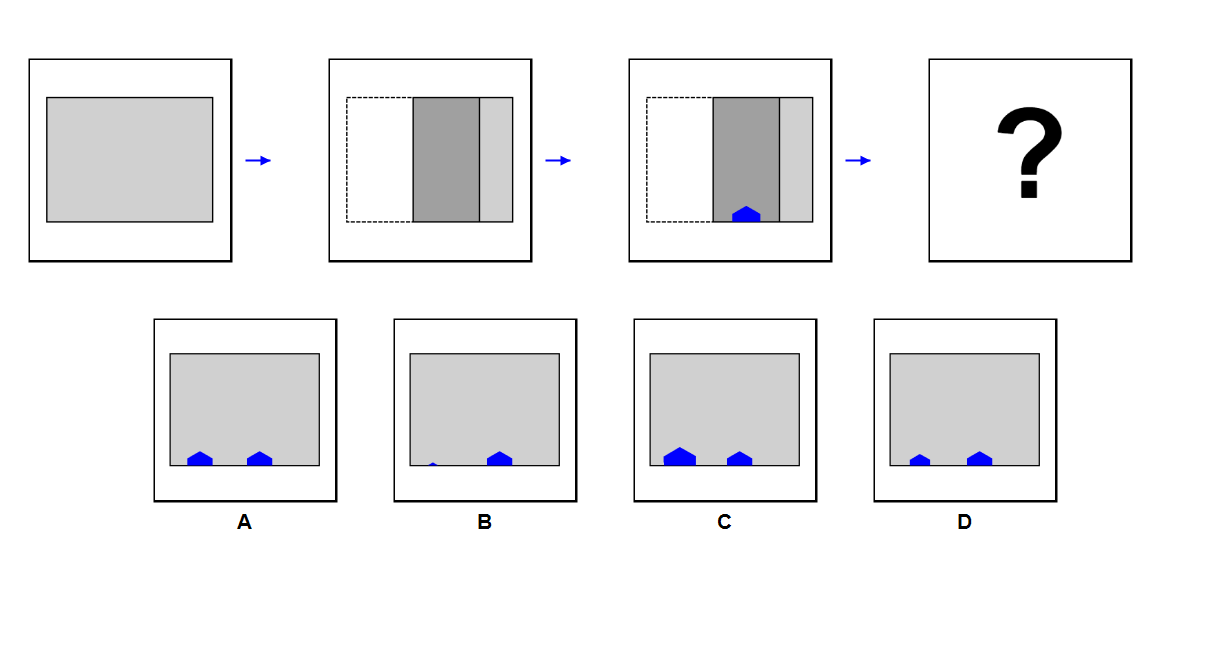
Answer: A